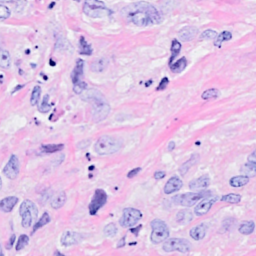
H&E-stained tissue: Breast